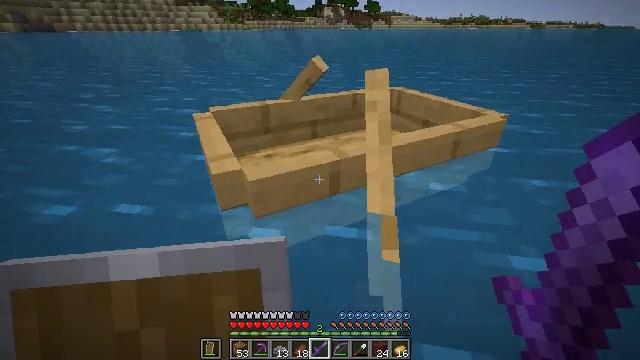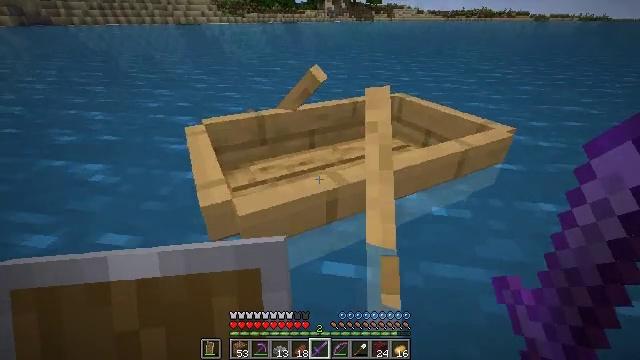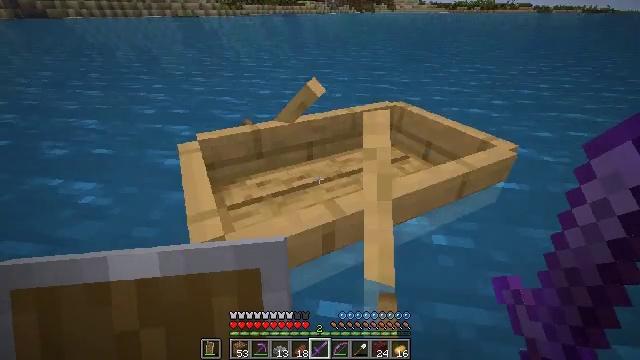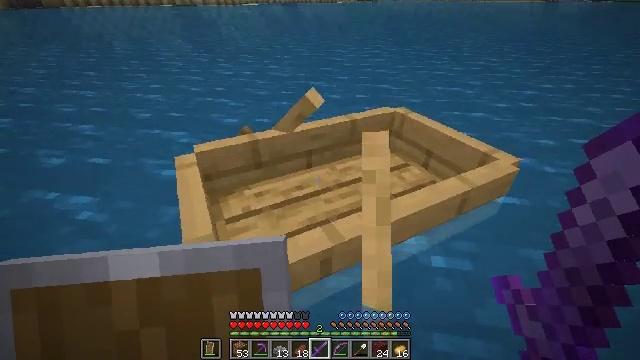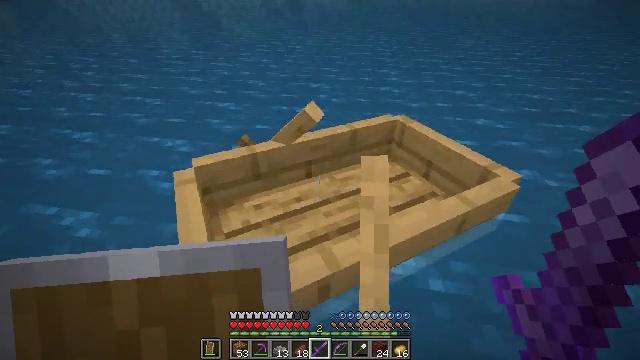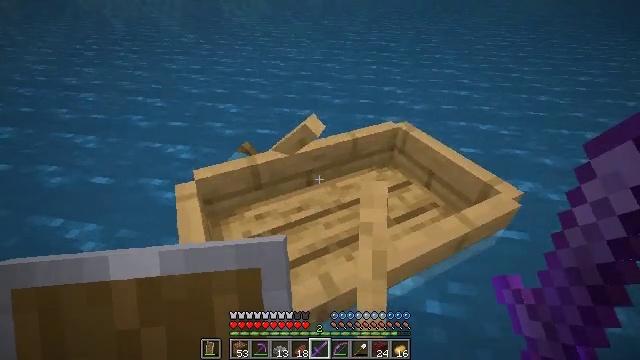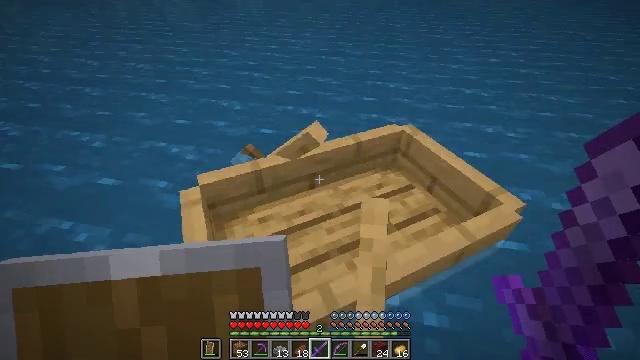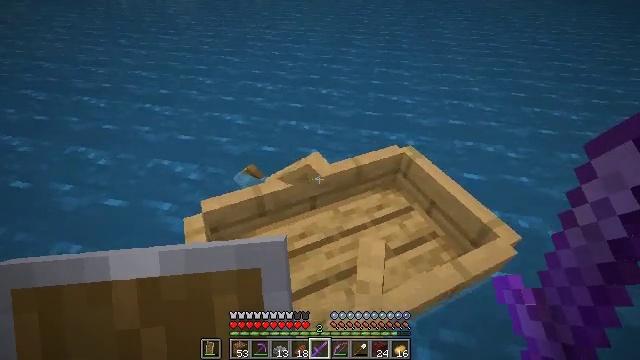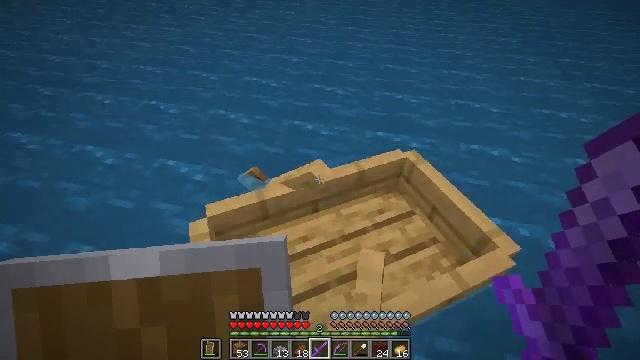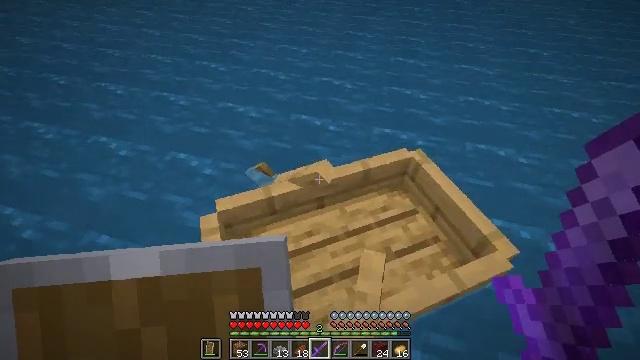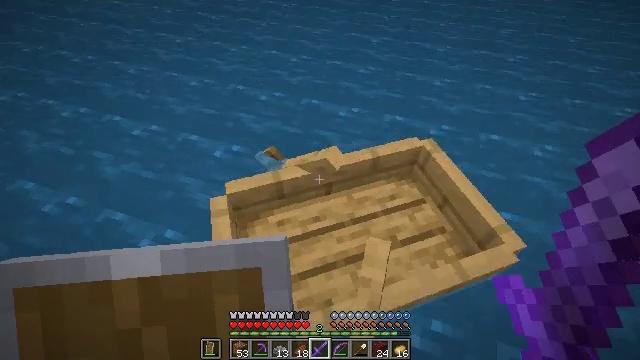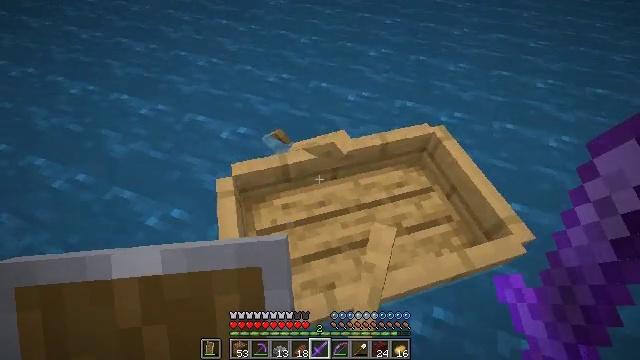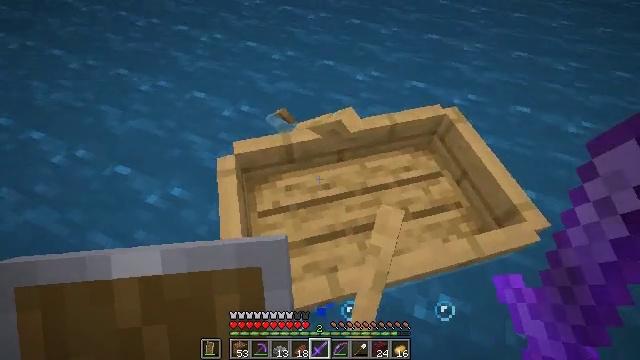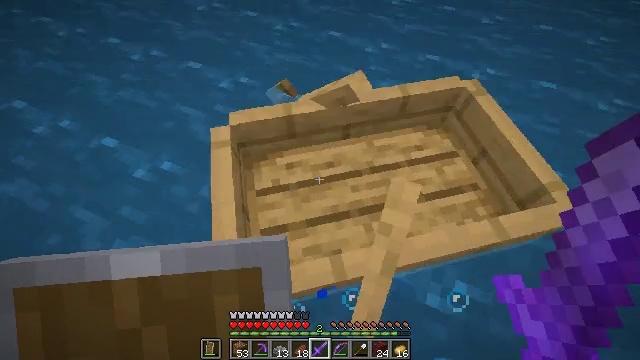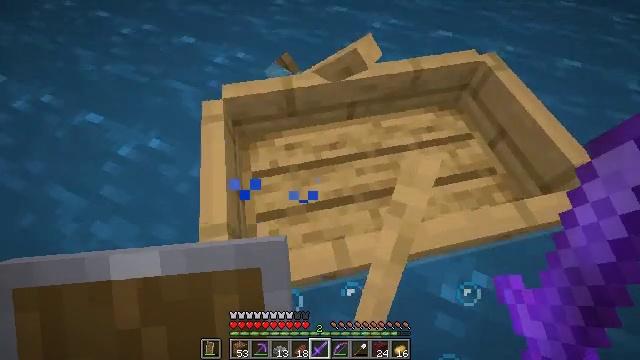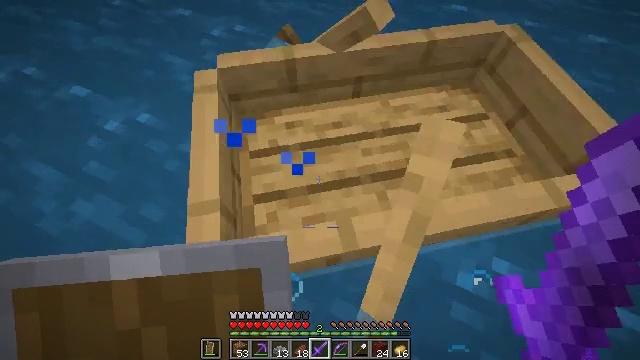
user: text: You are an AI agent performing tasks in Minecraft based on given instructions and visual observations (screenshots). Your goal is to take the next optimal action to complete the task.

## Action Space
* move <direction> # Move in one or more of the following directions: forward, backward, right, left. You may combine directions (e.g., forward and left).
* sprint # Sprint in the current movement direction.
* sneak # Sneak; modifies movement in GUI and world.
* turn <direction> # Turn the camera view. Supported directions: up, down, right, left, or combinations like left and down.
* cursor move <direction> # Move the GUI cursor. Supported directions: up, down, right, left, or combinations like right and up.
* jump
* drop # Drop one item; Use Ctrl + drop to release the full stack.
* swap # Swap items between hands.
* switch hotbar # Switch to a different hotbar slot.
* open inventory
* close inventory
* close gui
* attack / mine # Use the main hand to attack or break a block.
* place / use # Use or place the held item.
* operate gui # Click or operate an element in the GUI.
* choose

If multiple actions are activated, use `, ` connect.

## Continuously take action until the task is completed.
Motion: motion action
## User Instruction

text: mine block bubble coral block
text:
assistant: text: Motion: move forward, turn down, jump
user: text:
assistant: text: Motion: move forward, turn down, jump
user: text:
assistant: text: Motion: move forward, turn down, jump
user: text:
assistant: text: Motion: move forward, turn down, jump
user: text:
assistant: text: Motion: move forward, turn down, jump
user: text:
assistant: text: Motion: move forward, turn left and down, jump
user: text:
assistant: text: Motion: move forward, turn down, jump
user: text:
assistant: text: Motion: turn left and down
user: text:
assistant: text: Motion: turn left and down
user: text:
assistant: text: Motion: turn left and down
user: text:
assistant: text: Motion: turn left and down
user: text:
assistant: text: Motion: turn left and down
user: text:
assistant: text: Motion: turn left and down
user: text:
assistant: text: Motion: no_op
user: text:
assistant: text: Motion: turn down
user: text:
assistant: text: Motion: use / place
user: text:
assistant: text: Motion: use / place
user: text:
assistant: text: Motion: use / place
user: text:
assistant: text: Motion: no_op
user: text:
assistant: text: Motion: no_op
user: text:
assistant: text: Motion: no_op
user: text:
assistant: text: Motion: no_op
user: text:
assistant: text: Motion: no_op
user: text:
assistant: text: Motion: no_op
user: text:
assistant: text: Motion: no_op
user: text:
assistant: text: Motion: turn up
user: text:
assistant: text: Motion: turn up
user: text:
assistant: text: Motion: no_op
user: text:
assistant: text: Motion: no_op
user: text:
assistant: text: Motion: no_op